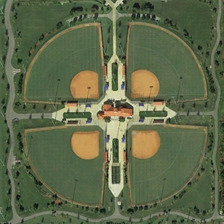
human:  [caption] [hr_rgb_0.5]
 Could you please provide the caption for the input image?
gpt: four baseball fields are surrounded by many green trees .

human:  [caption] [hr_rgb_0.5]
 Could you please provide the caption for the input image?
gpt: four baseball fields are surrounded by many green trees .

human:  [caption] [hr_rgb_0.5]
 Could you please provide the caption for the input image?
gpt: four baseball fields are surrounded by many green trees .

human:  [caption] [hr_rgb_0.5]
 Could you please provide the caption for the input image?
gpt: four baseball fields are surrounded by many green trees .

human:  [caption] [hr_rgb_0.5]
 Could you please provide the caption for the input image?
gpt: four baseball fields are surrounded by many green trees .